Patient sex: M
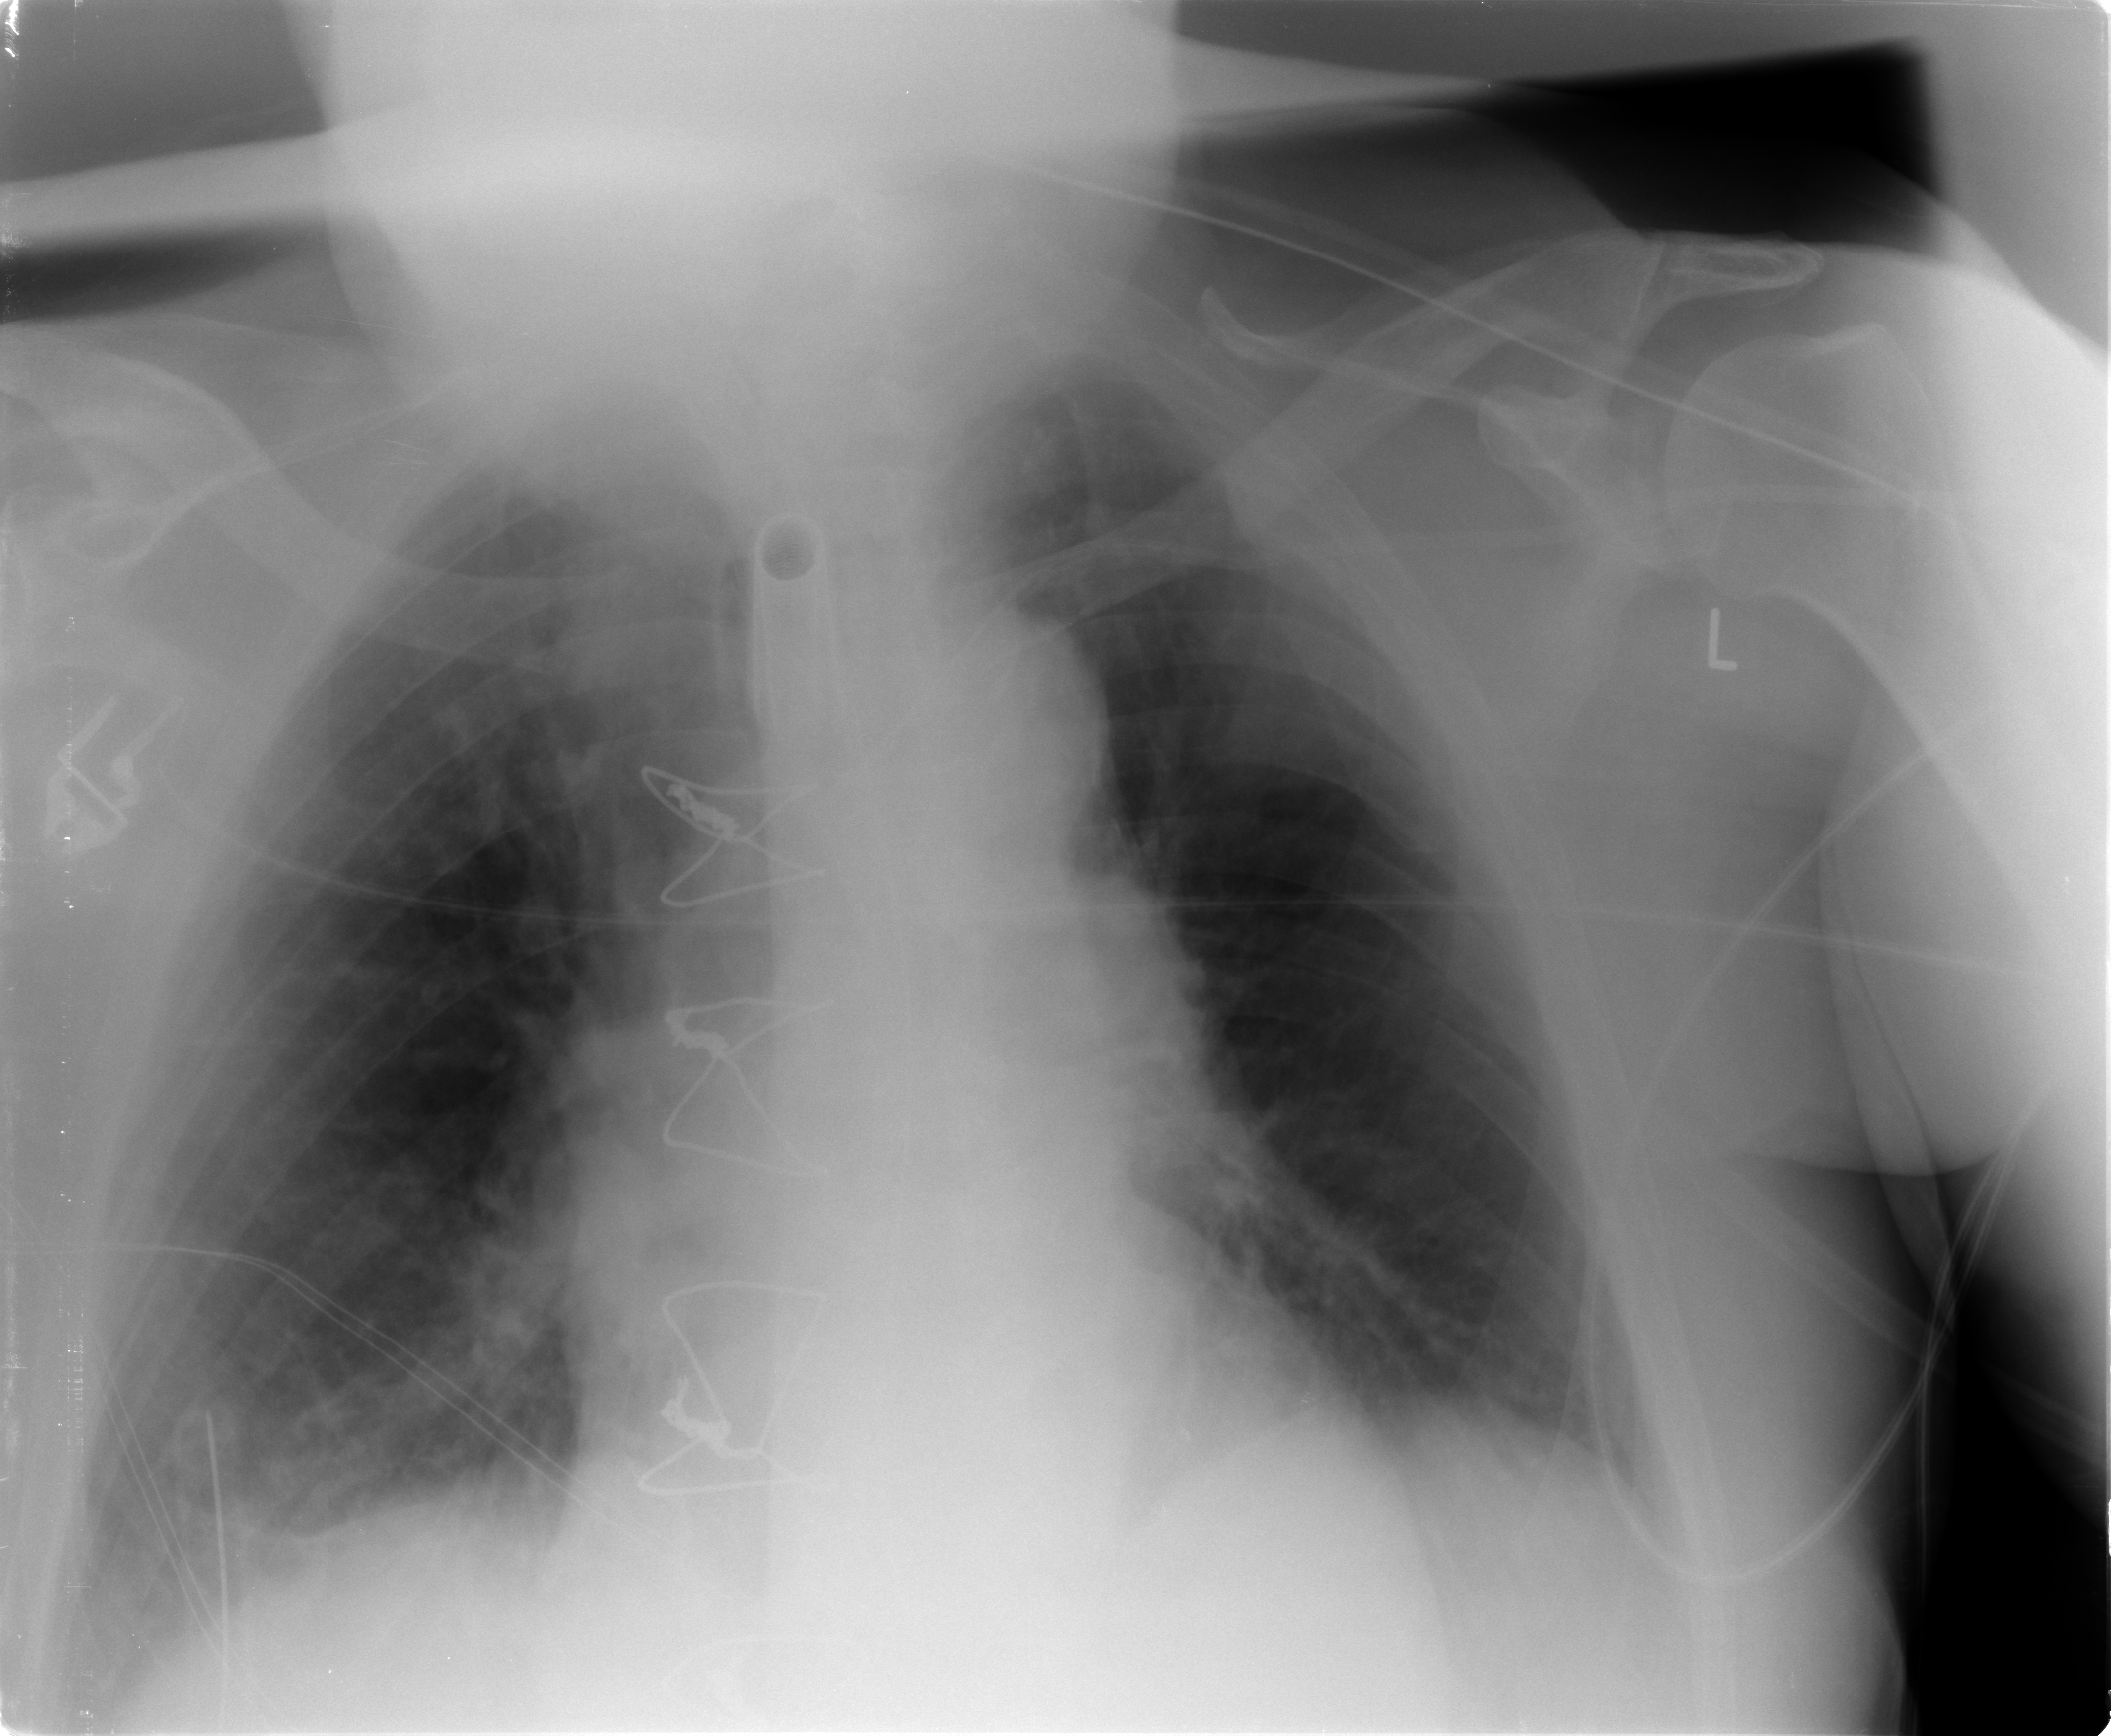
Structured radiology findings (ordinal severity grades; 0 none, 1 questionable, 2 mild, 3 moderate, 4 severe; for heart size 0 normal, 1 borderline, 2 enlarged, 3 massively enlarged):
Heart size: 0
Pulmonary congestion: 2
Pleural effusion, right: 1
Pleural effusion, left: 1
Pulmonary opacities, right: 0
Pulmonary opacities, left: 0
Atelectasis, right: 2
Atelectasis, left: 1